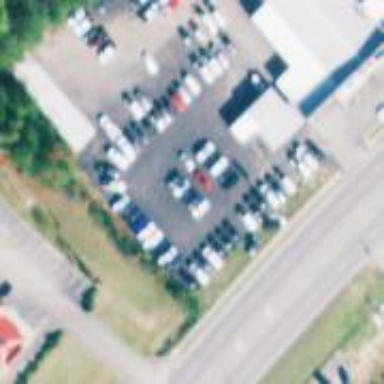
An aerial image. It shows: Shop that sells cars.